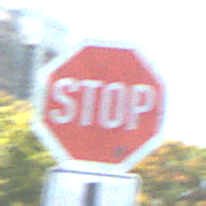
Verkehrszeichen: Stop
Zusatzzeichen unten: VerlaufVorfahrtsstrasse10
Umgebung: Outdoor, Urban
Tageszeit: Midday
Wetter: Clear
Licht: Natural
Jahreszeit: NotSpecified
Kontrast: HighContrast